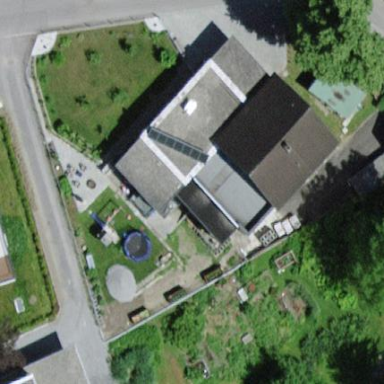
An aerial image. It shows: Garden area designated for leisure land.